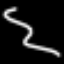
Label: squiggle